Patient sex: M
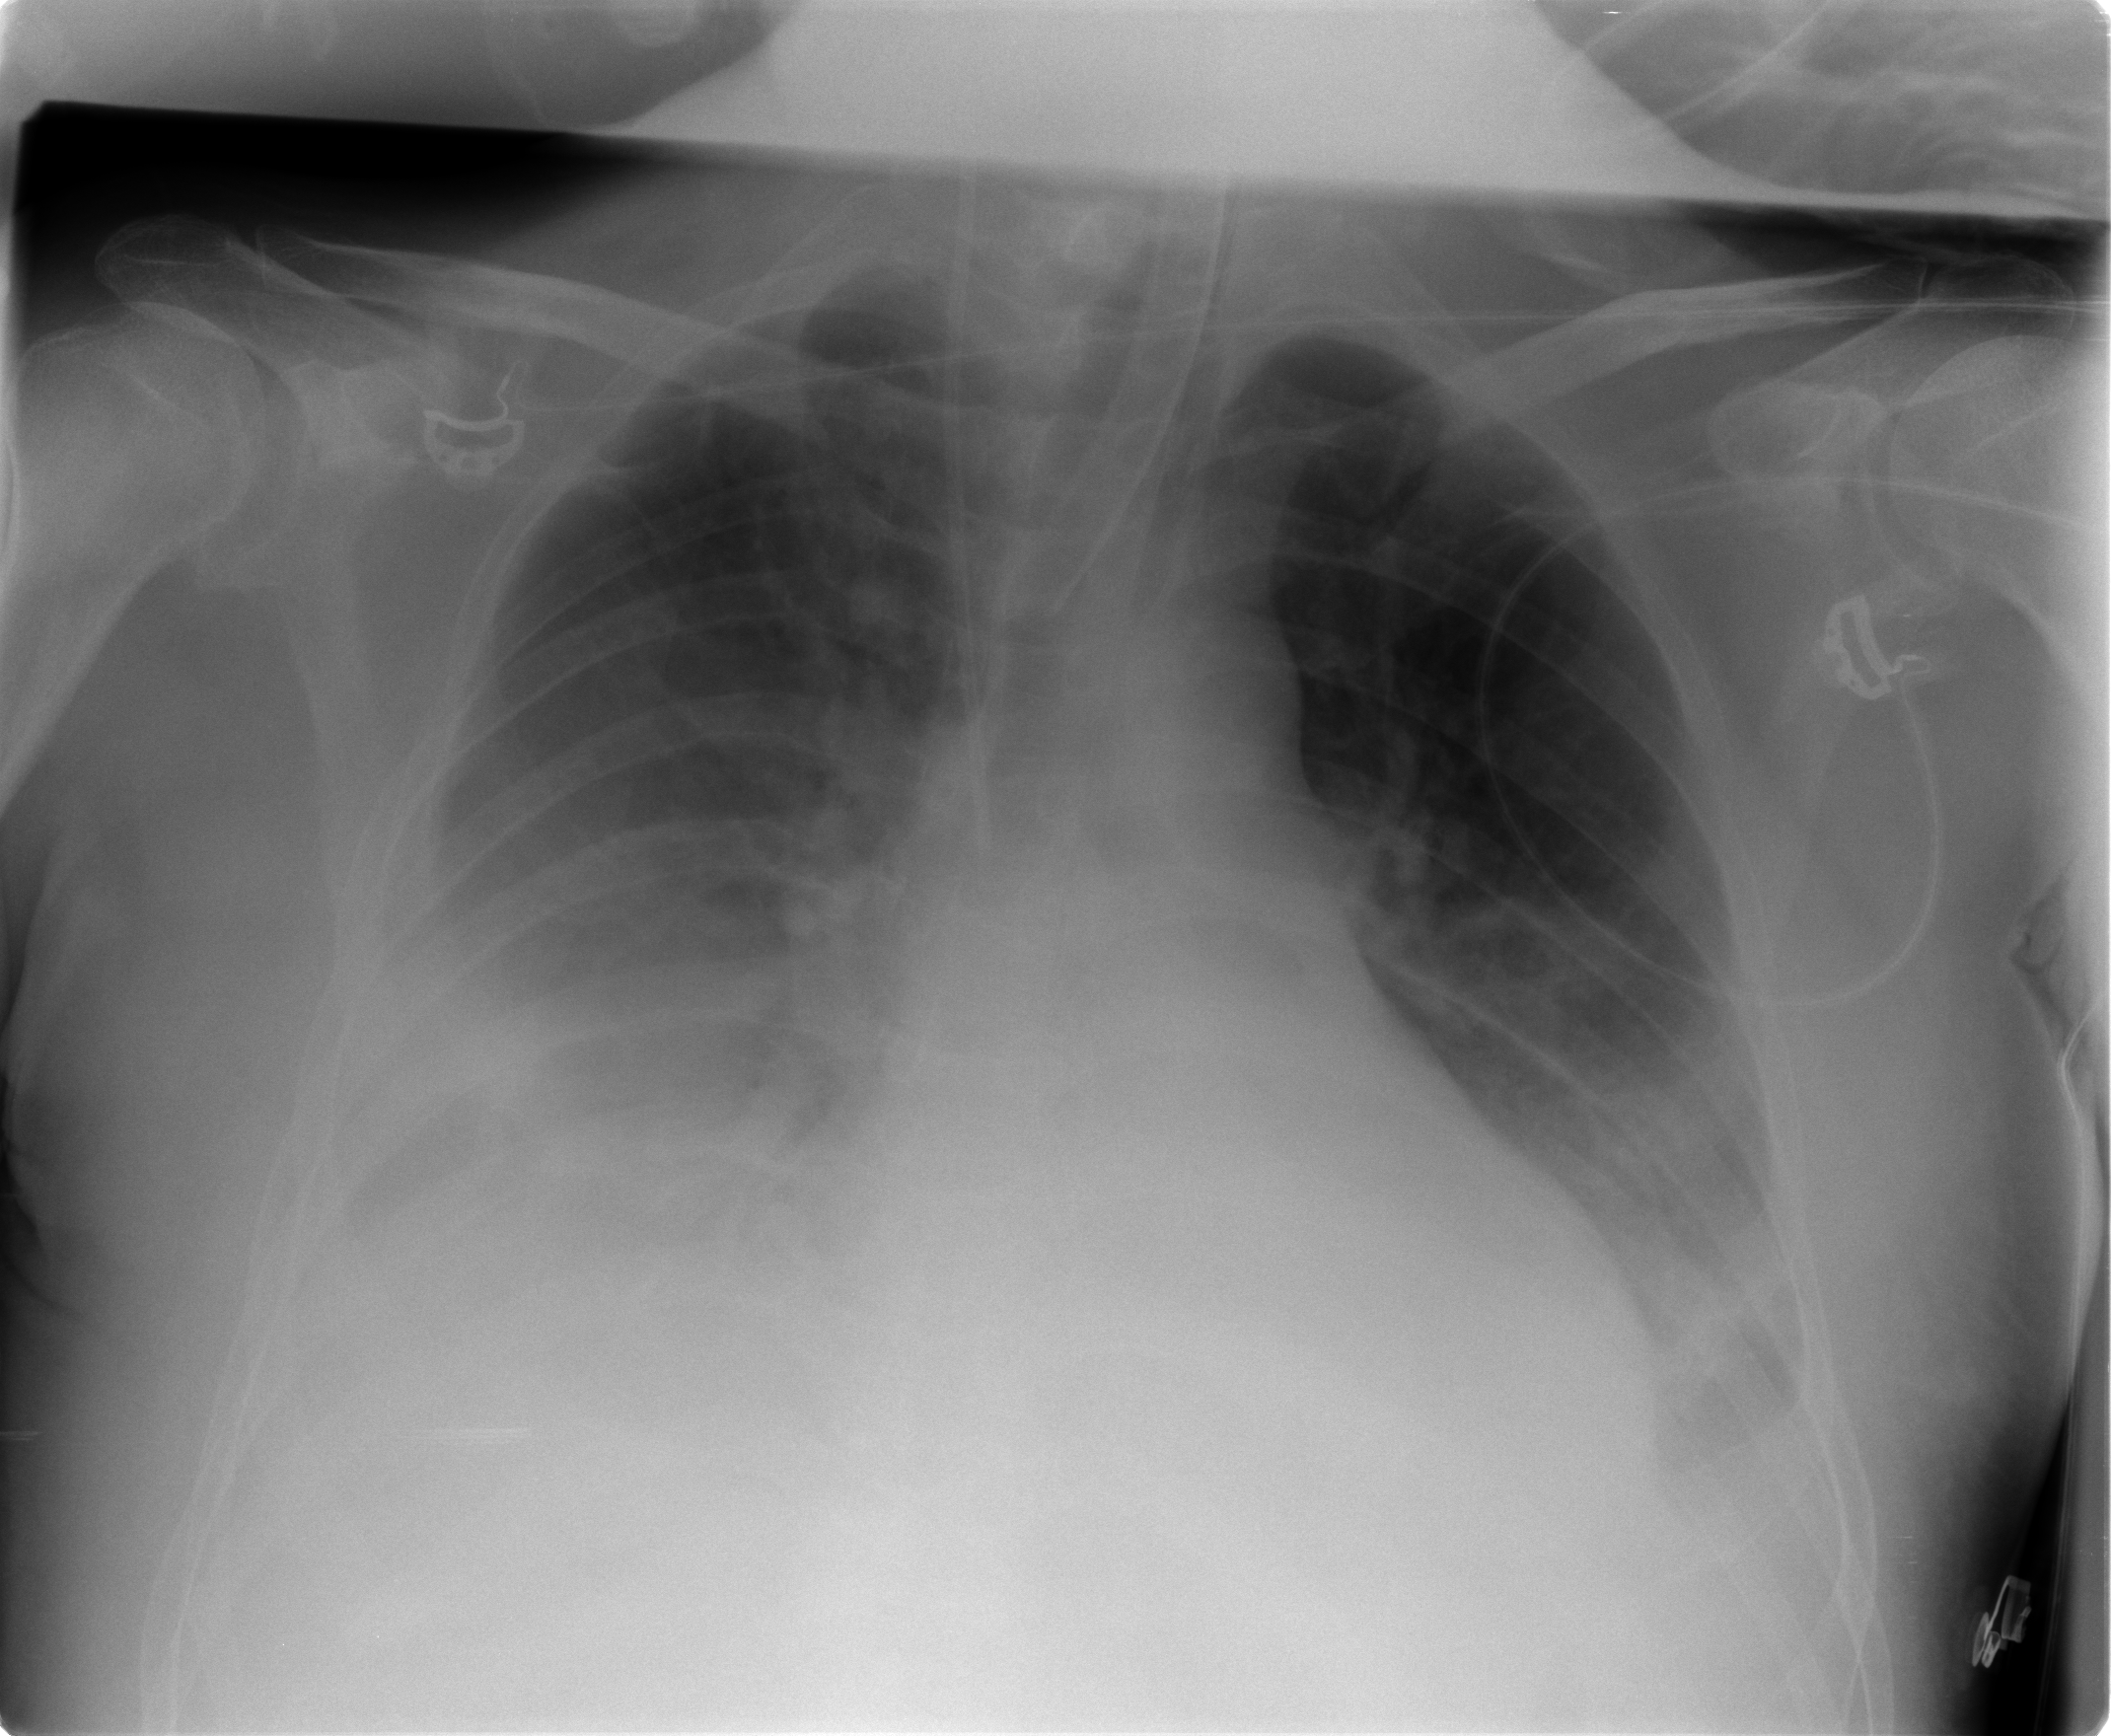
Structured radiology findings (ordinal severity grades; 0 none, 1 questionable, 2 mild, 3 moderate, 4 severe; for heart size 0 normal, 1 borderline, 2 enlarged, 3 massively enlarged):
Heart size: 0
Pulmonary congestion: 2
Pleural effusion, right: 3
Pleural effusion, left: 2
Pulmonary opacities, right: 0
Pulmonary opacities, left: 0
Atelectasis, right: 3
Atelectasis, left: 2